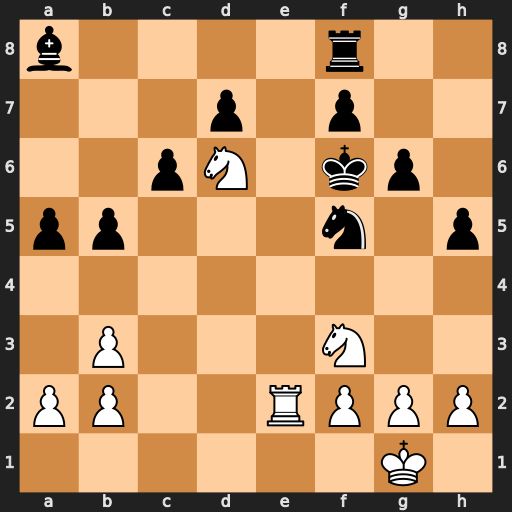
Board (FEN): b4r2/3p1p2/2pN1kp1/pp3n1p/8/1P3N2/PP2RPPP/6K1
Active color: w
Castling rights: -
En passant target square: -
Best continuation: Ne8+ Rxe8 Rxe8